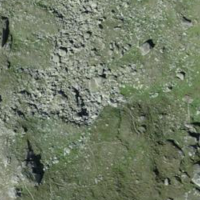
EUNIS habitat code: 31
Species observed at this site:
Achillea nana